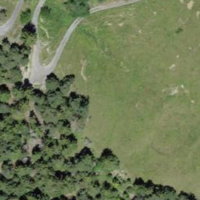
EUNIS habitat code: 24
Species observed at this site:
Ononis natrix